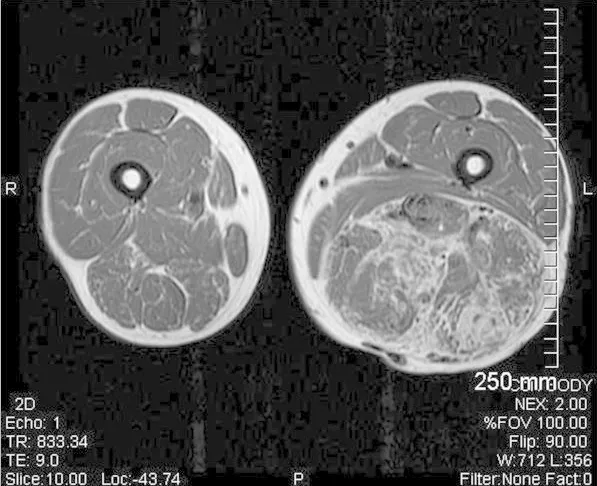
T1-weighted axial MR image with fat saturation shows an encapsulated soft tissue mass with in the left biceps femoris muscle.
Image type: radiology (mri)